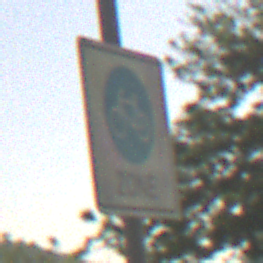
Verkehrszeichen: BeginnFahrradzone
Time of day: Night
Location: Outdoor (Nature)
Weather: Clear
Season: NotSpecified
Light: Natural